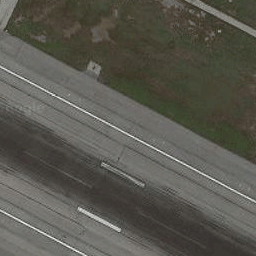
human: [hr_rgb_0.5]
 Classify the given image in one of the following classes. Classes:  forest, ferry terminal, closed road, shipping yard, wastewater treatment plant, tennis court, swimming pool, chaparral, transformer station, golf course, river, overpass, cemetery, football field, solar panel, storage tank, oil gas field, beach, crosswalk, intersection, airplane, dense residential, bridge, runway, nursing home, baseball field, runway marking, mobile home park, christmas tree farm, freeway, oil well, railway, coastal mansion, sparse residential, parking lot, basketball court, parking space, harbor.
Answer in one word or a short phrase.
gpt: runway